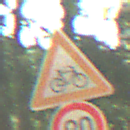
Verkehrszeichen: RadverkehrLinks
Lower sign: Geschwindigkeit80
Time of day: SunriseSunset
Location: Outdoor (Suburban)
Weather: Clear
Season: NotSpecified
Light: Natural